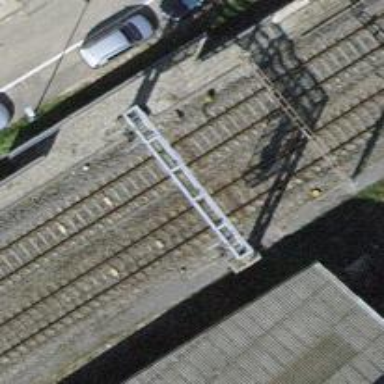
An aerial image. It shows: Railway signal.